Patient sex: M
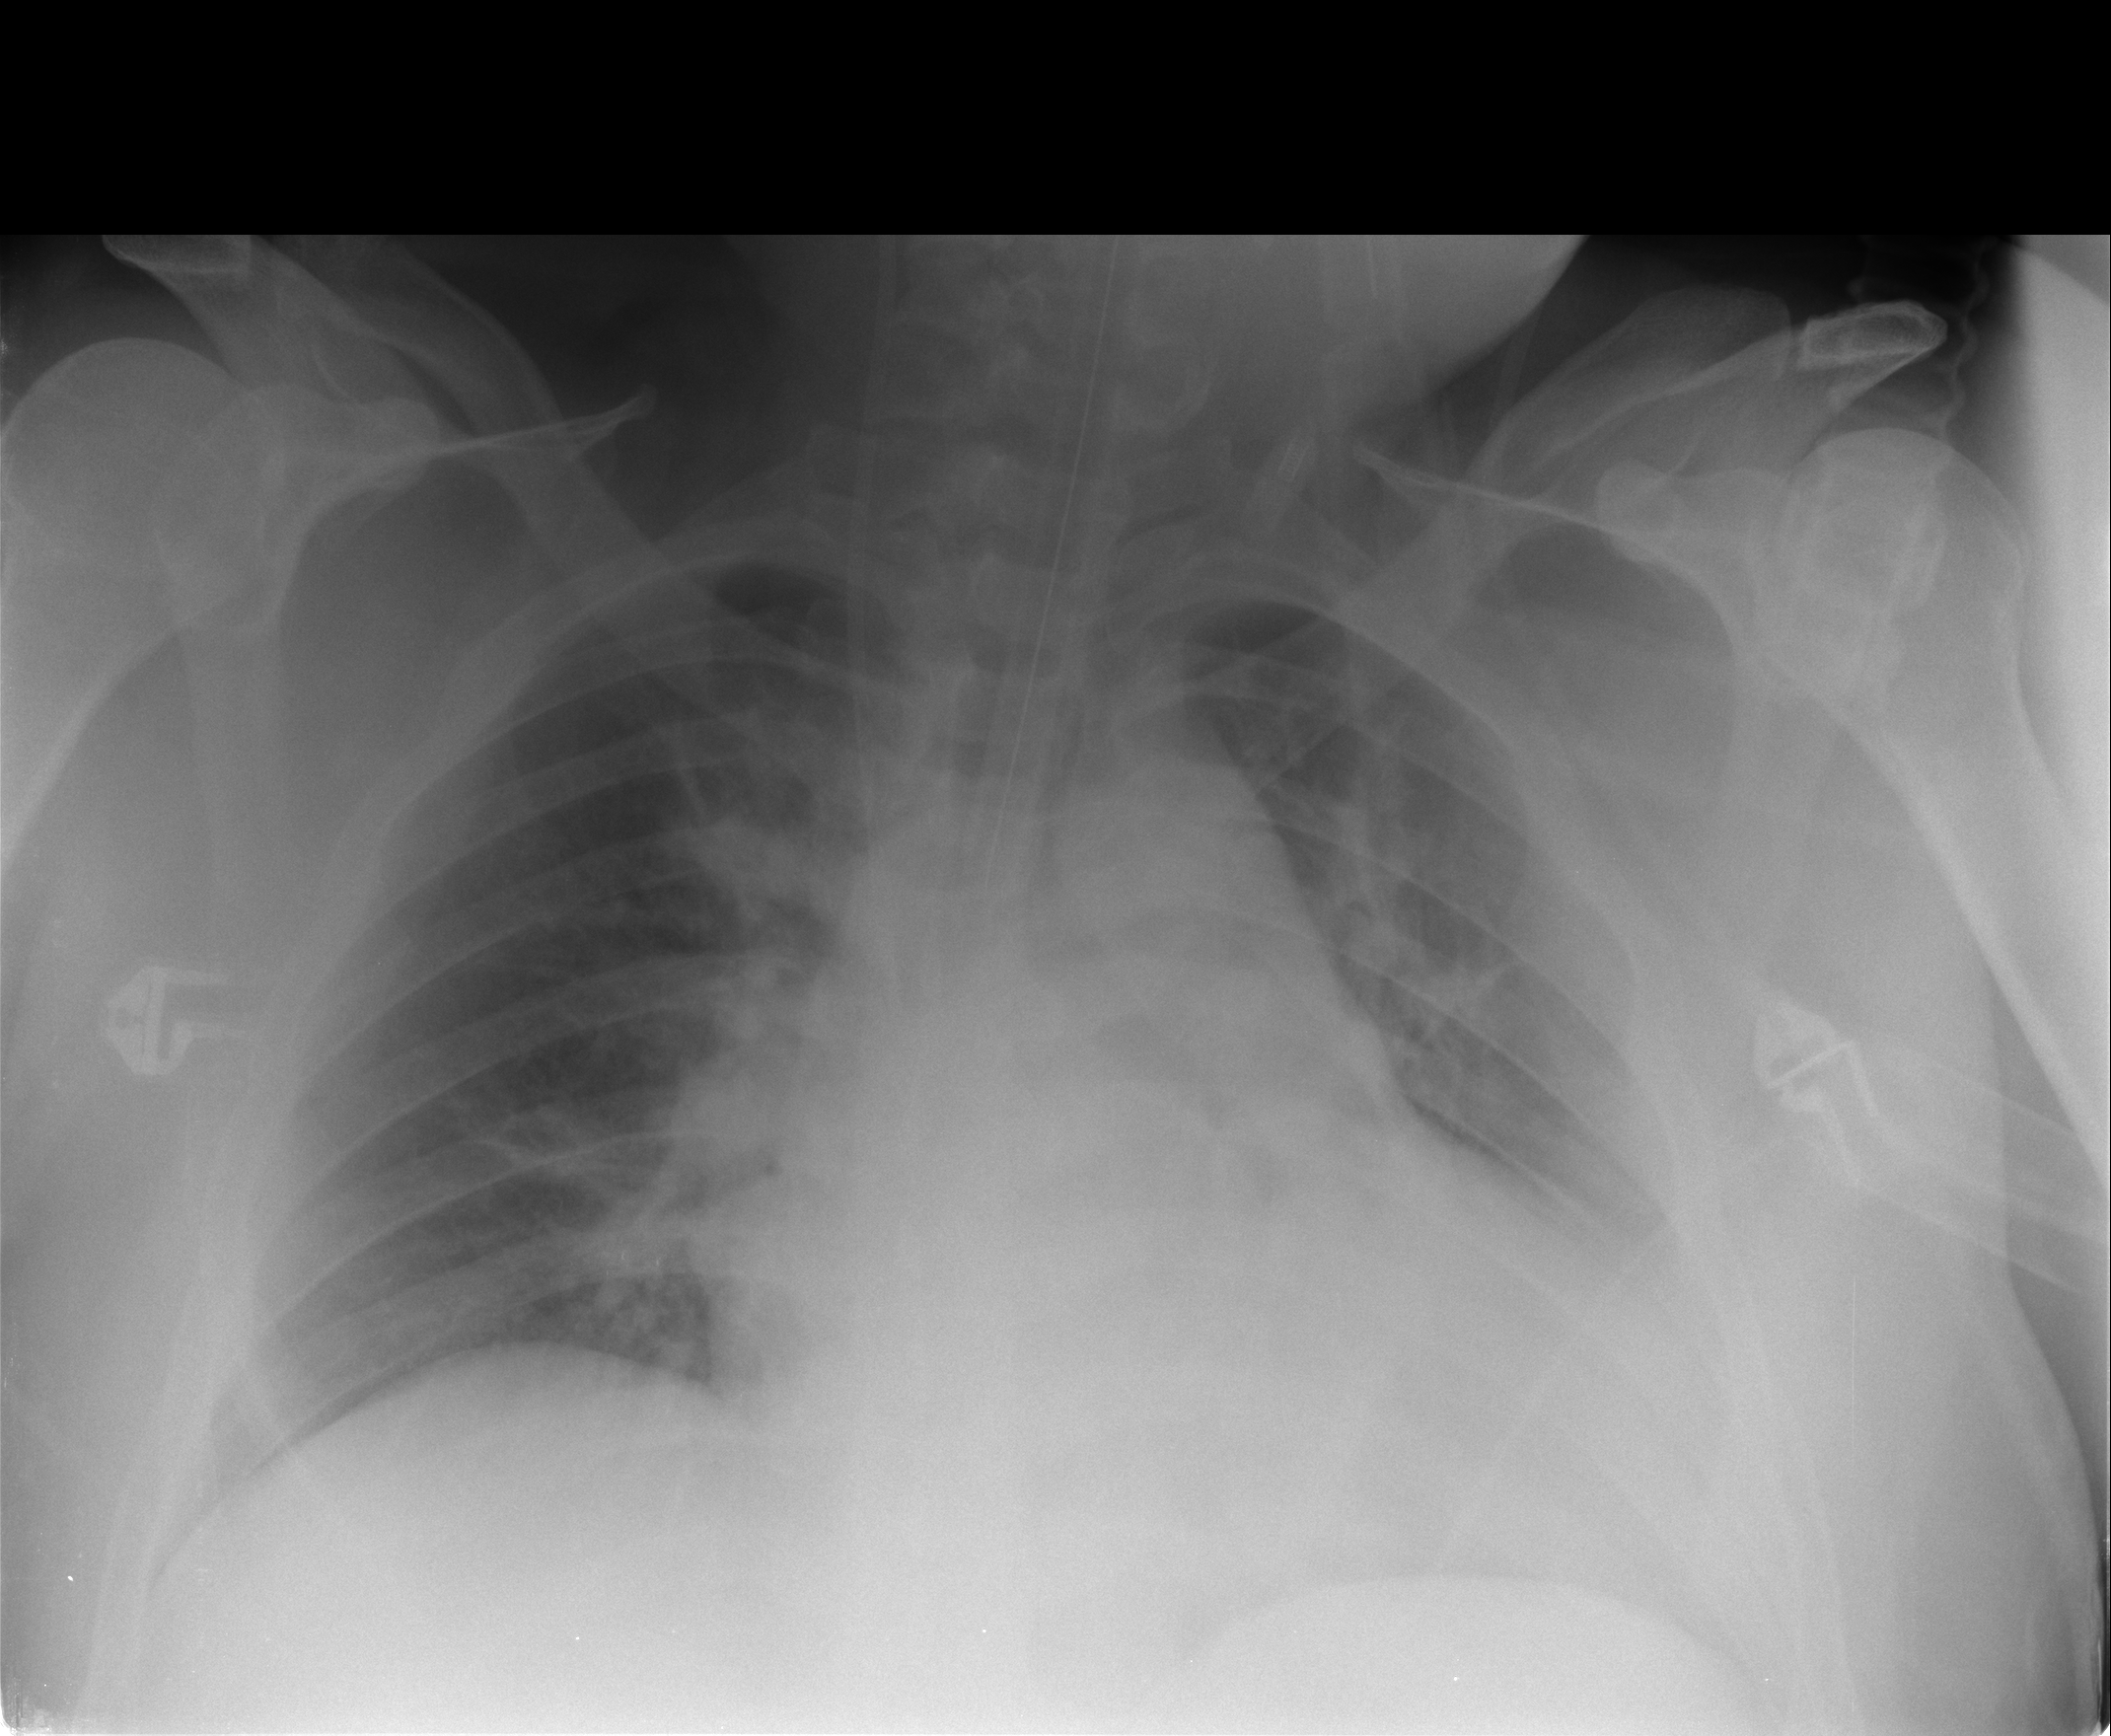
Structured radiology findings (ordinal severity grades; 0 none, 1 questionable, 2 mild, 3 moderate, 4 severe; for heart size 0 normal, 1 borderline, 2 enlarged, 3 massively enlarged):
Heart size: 2
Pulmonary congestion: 2
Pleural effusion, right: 0
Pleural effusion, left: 2
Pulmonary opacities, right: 0
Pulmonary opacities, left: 2
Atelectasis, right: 0
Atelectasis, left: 2